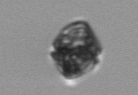
Label: Kryptoperidinium_triquetrum